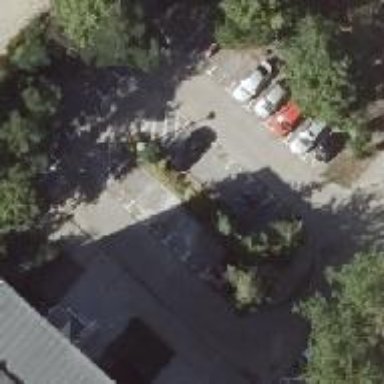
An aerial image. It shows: Street-side parking lot of service type.